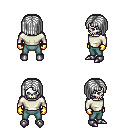
a pixel art fantasy rpg character, male body template, skeleton, white long-sleeve shirt, teal pants, white pageboy hairstyle, gold gloves, metal boots, four views (front, back, left, right), 2x2 character sprite sheet, small pixel art, hard edges, no anti-aliasing